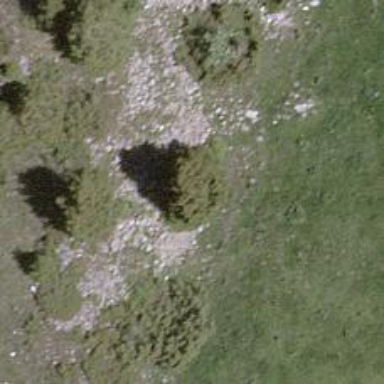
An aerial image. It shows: Single tag "natural: tree."